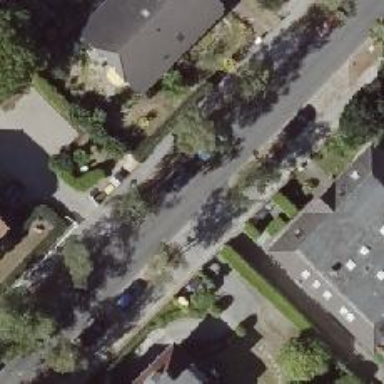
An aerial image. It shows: Residential road with asphalt surface and separate sidewalk.